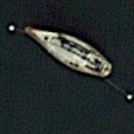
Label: Civil_yacht